Field crop: maize
Growth stage: 2
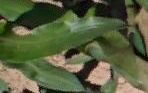
Species: maize